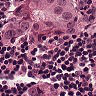
Metastatic tissue present: yes